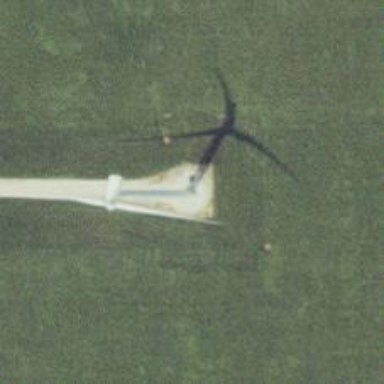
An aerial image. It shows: Wind generator powered by horizontal axis wind turbine.